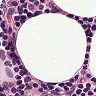
Metastatic tissue present: no